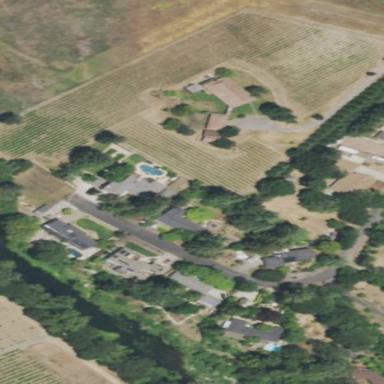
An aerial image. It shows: Vineyard with wine grapes as the crop.